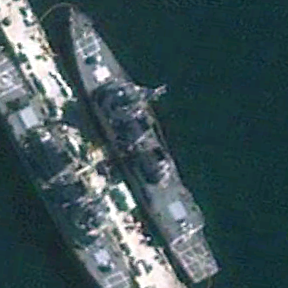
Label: destroyer